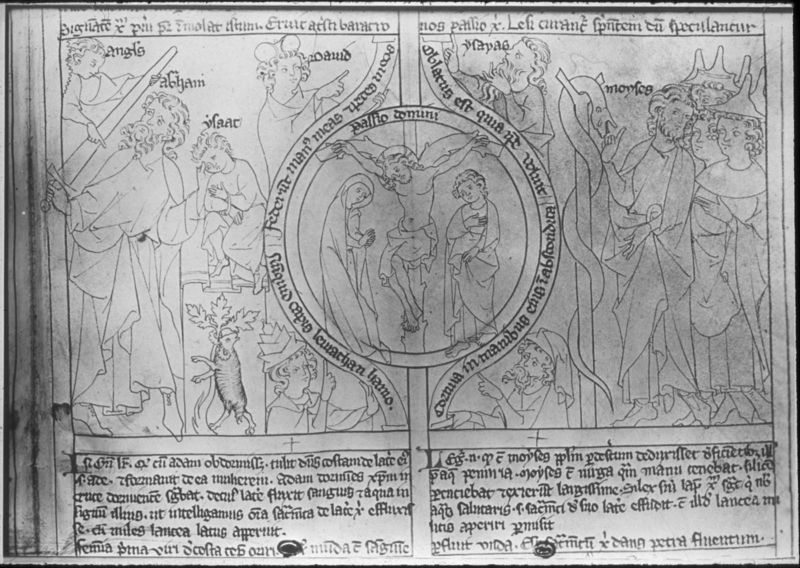
Titel: Armenbibel/ Biblia Pauperum
Institution: St. Florian, Stiftsbibliothek
Schlagwörter: baum, menschen, hut, tiere, tuch, bart, johannes, pflanzen, kreis, rund, schrift, buch, druck, schwert, schlange, buchseite, christus, jesus, kreuzigung, maria, miniatur, widder, mose